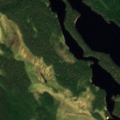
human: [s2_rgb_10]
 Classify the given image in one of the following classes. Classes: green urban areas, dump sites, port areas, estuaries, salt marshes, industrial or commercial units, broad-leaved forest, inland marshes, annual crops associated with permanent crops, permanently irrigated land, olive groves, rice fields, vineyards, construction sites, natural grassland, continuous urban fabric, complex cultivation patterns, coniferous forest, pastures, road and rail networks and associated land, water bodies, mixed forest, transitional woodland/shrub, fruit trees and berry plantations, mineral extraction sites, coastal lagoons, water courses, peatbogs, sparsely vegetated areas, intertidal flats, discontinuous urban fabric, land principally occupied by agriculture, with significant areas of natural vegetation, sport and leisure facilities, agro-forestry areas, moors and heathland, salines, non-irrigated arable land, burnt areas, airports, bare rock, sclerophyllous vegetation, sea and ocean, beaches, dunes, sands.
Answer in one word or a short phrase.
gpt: coniferous forest, peatbogs, water bodies